Question: In an incoming UDP packet I have the hex value 'b70500'. This is actually a sequence number ('1463'). I need to increment this value before sending it back to the server in the same format ('b80500').

How can I, in PHP, increment the value by one?
Using the code suggested <URL> I was able to convert the hex value to an integer and increment it by one:
'''
$original_hex = 'b70500'; // 1463
$original_int = unpack("H*", strrev(pack("H*", $original_hex))); // 0005b7
$incremented_int = hexdec($original_int[1]) + 1; // 1464
$incremented_hex = ? // Expected result: b80500
'''
... But I have no idea how to convert it back into hex. Perhaps there is a more efficient method?
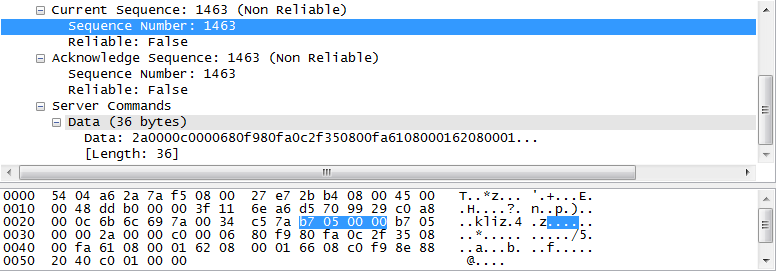
Answer: It's not pretty and I bet there are more efficient ways of doing this, but it works:
'''
function increment_hex($hex) {
$original_hex = $hex;
$original_int = unpack("H*", strrev(pack("H*", $original_hex)));
$incremented_int = hexdec($original_int[1]) + 1;
$incremented_hex = dechex($incremented_int);
$padded_hex = str_pad($incremented_hex, 6, '0', STR_PAD_LEFT);
$reversed_hex = unpack("H*", strrev(pack("H*", $padded_hex)));
return $reversed_hex[1];
}
echo "result: " . increment_hex('b70500') . "
";
'''
'result: b80500'